Question: When I execute that code I only get the whitetheme, how can I get that blacktheme with the exclamation mark? I don't see any information on how to use it on the android developer page.

Code:
'''
public class NetworkDialogFragment extends DialogFragment {
@Override
public Dialog onCreateDialog(Bundle savedInstanceState) {
AlertDialog.Builder builder = new AlertDialog.Builder(getActivity());
builder.setMessage("Bitte uberprufen Sie Ihre Wi-Fi- oder MobileFunk-Verbinung und versuchen Sie es erneut.")
.setTitle("Keine Internetverbindung")
.setNegativeButton("Abbrechen", new DialogInterface.OnClickListener() {
@Override
public void onClick(DialogInterface dialog, int which) {
}
}).setPositiveButton("Einstellungen", new DialogInterface.OnClickListener() {
@Override
public void onClick(DialogInterface dialog, int which) {
startActivity(new Intent(android.provider.Settings.ACTION_WIRELESS_SETTINGS));
}
});
return builder.create();
}
}
'''
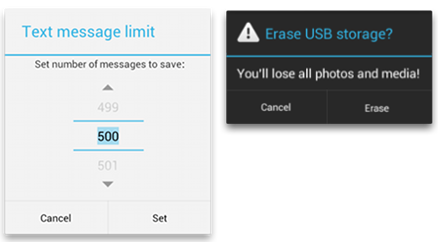
Answer: To get the exclamation mark i added this pice of code: '.setIcon(R.drawable.ic_dialog_alert)' and to change the color i changed me default theme to Holo Dark.